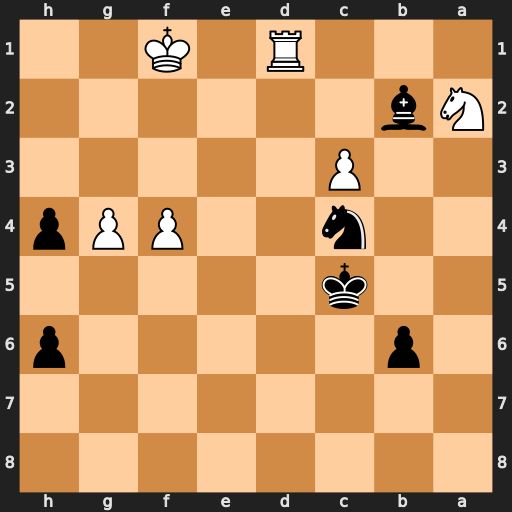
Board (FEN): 8/8/1p5p/2k5/2n2PPp/2P5/Nb6/3R1K2
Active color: b
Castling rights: -
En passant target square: -
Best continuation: Ne3+ Kg1 Nxd1